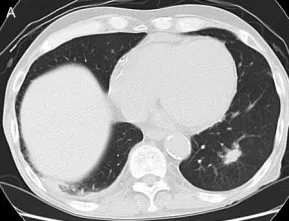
Radiological and pathological findings of lung cancer. A, Chest CT revealed a 15-mm nodular shadow in the left lower lobe.
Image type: radiology (ct)